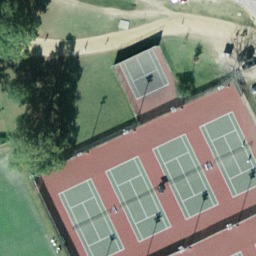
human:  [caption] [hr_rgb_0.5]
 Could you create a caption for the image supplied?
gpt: There are some tennis courts arranged neatly and surrounded by some trees and lawn .

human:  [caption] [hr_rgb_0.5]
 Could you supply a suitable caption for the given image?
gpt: Some tennis courts arranged in lines are surrounded by some trees and lawn .

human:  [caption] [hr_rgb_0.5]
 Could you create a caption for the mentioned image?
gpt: There are some tennis courts arranged in lines surrounded by some trees and lawn .

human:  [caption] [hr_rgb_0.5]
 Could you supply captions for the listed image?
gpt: Some tennis courts arranged in lines with some plants surrounded .

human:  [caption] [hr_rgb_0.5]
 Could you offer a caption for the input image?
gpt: There are some tennis courts arranged neatly and surrounded by some trees .